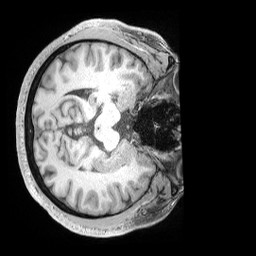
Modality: T1w
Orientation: axial
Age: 40
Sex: male
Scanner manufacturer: siemens
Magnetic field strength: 3 T
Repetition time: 2 s
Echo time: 0.00211 s